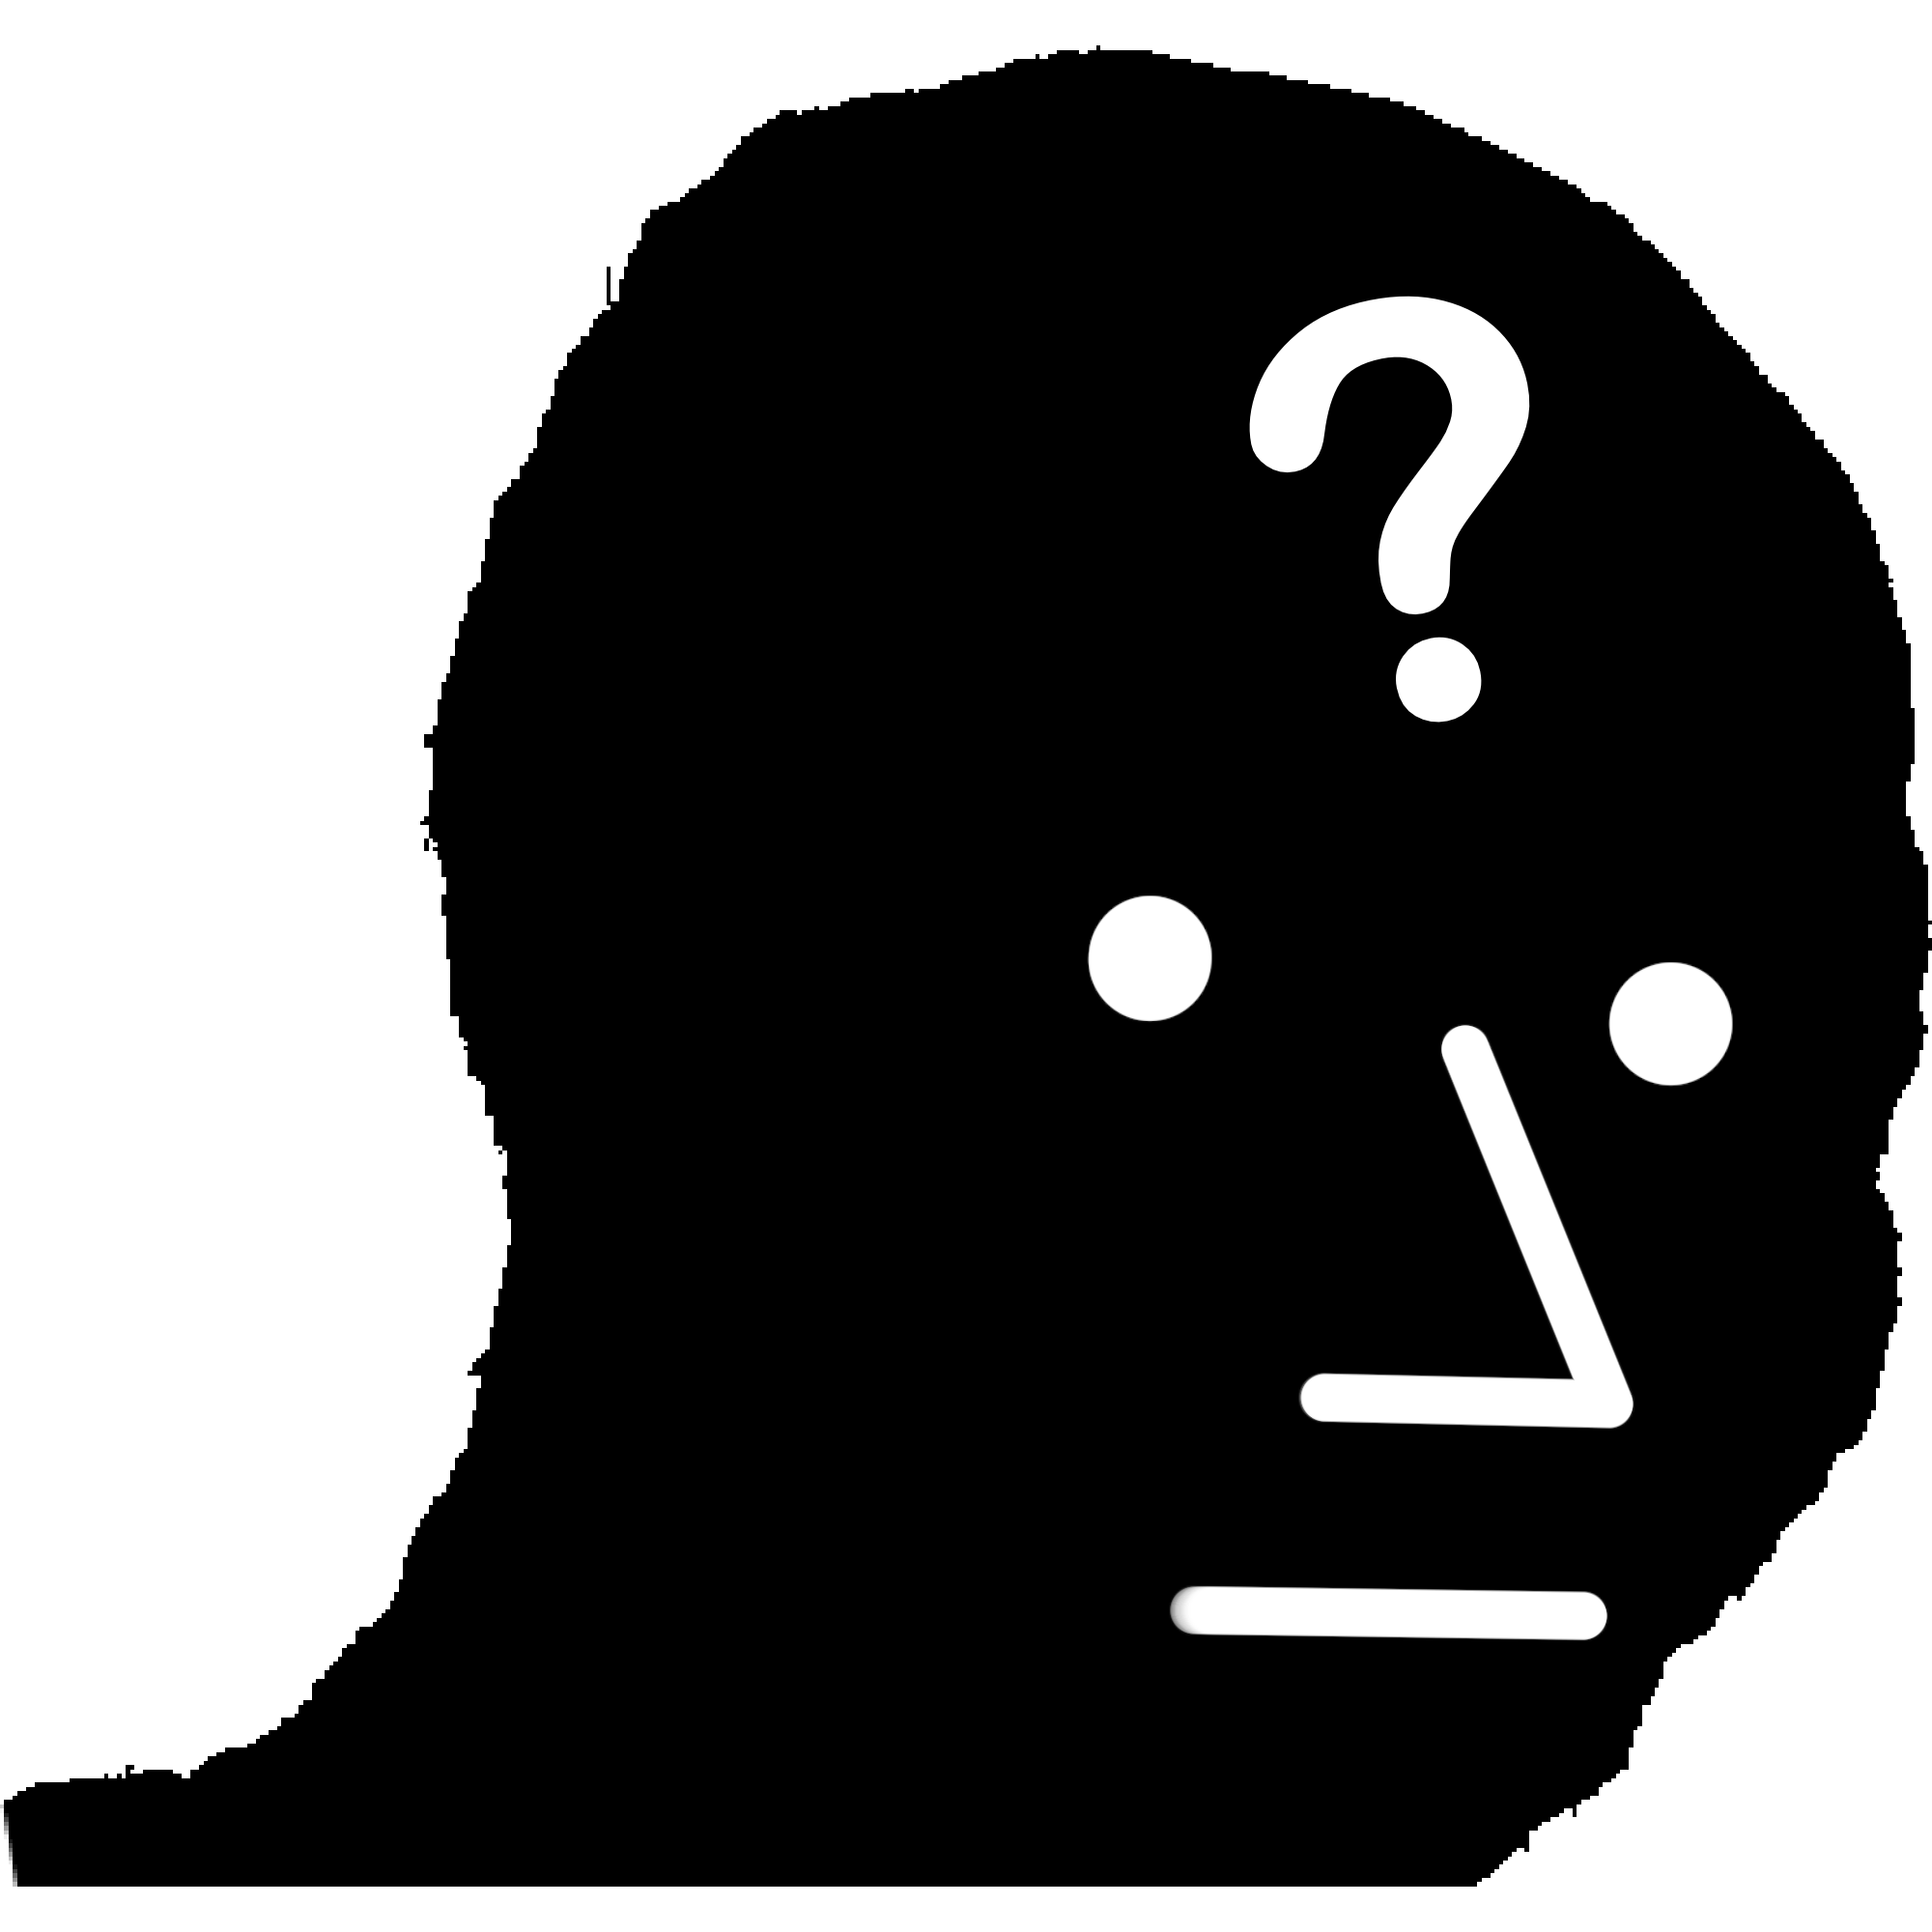
Label: 5_NPC